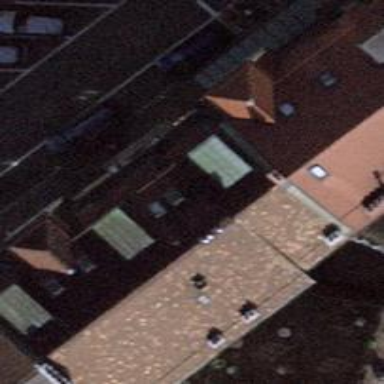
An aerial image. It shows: Beauty shop.